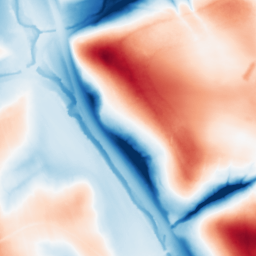
Category: multiscale
Decomposition family: dog_multiscale
Decomposition parameters: sigma_ratio: 2
n_scales: 6
base_sigma: 0.5
Upsampling method: quadratic
Upsampling parameters: scale: 2
Upsampling scale: 2